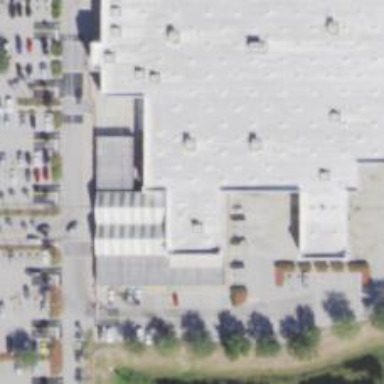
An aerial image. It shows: View of roof of building.